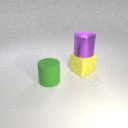
large yellow rubber cube below large purple metal cylinder